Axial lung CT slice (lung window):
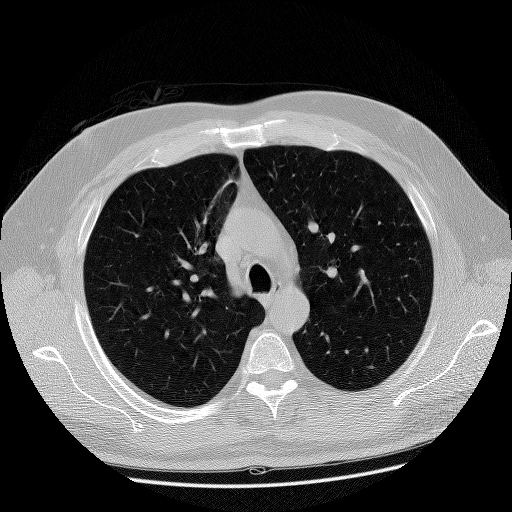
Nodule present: no